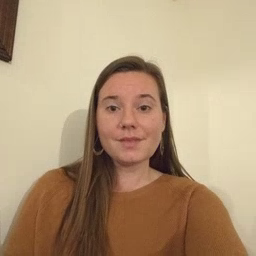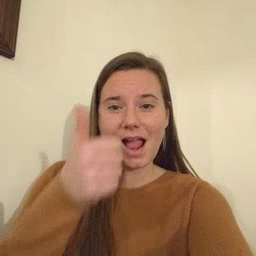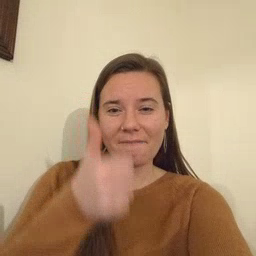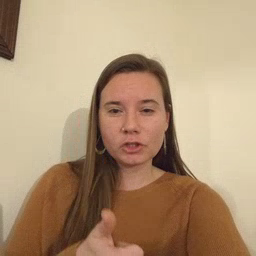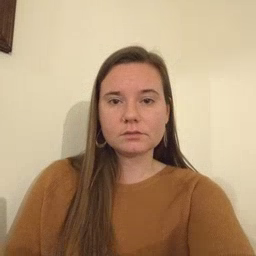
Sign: every